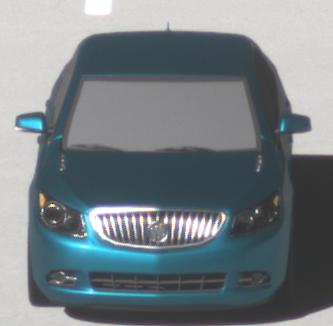
Make: Buick
Model: LaCrosse
Detailed model: Gen. 2
Model produced from: 2009
Model produced until: 2016
Doors: 4
Color: blue
Road condition: dry road
Daytime: midday
Contrast: high contrast